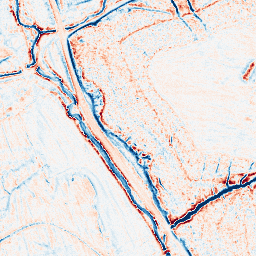
Category: edge_preserving
Decomposition family: anisotropic_diffusion
Decomposition parameters: iterations: 10
kappa: 50
gamma: 0.2
Upsampling method: lanczos
Upsampling parameters: scale: 8
Upsampling scale: 8